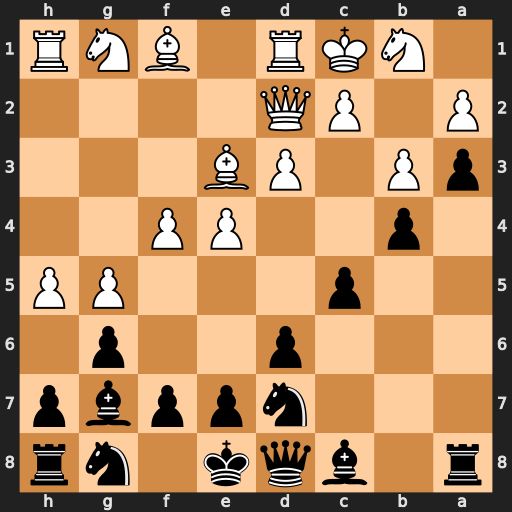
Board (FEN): r1bqk1nr/3nppbp/3p2p1/2p3PP/1p2PP2/pP1PB3/P1PQ4/1NKR1BNR
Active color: b
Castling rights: kq
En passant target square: -
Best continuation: Bb2#